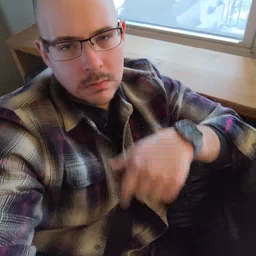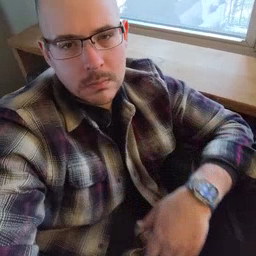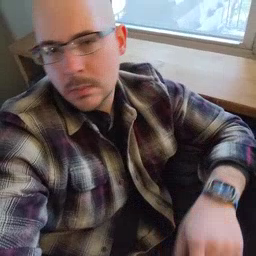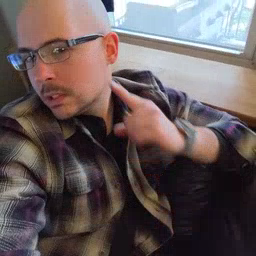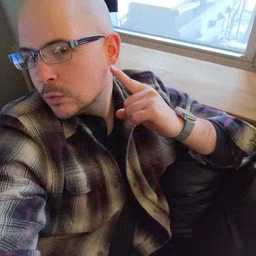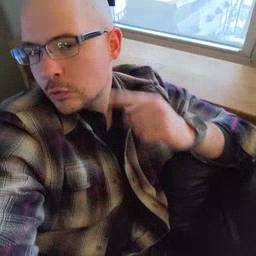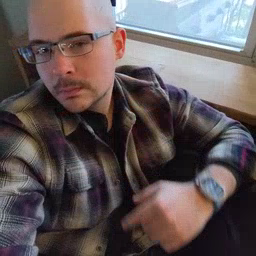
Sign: ear